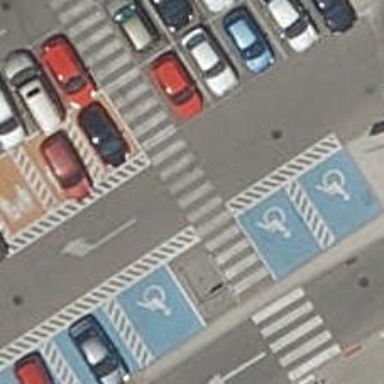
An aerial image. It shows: Marked crossing on the road.